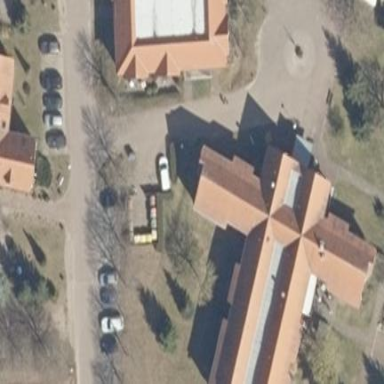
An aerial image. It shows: Nursing home building.